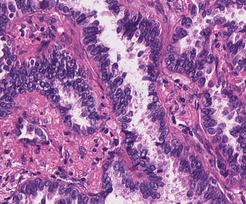
Tumor epithelial tissue: yes
Tumor-associated stroma tissue: yes
Normal tissue: no